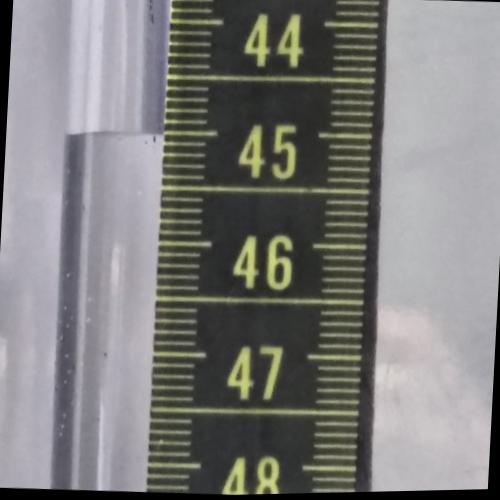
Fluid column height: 45.0 cm